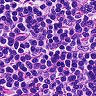
Metastatic tissue present: no